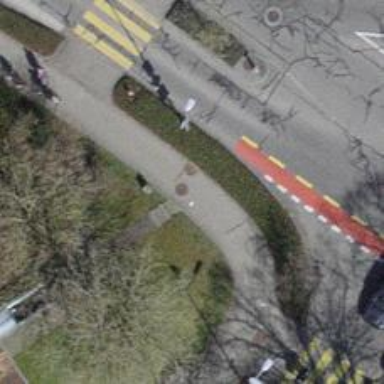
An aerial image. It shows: Sidewalk along the footway.